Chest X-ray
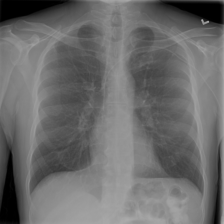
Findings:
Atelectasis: negative
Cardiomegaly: negative
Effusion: negative
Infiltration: negative
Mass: negative
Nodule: negative
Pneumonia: negative
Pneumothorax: negative
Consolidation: negative
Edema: negative
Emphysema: negative
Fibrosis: negative
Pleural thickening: negative
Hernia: negative